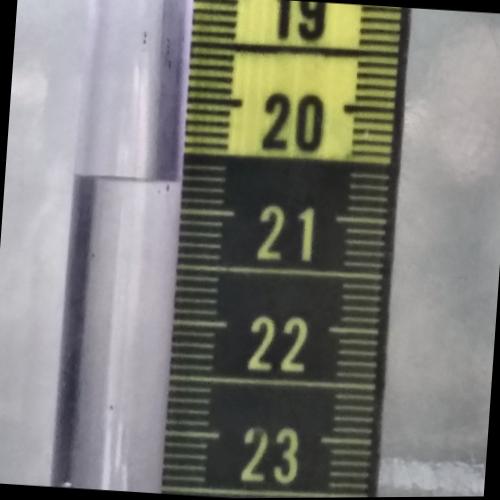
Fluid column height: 20.8 cm